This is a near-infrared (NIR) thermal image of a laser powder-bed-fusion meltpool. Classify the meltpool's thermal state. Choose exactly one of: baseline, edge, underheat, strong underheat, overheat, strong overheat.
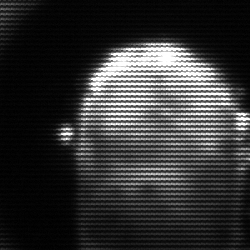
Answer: baseline